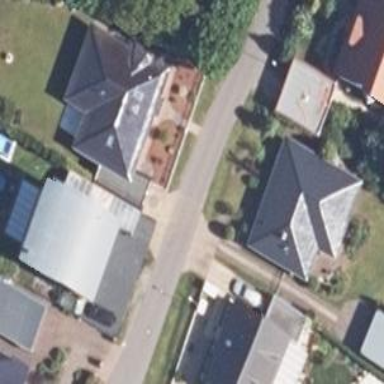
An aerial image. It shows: Asphalt road in residential area.